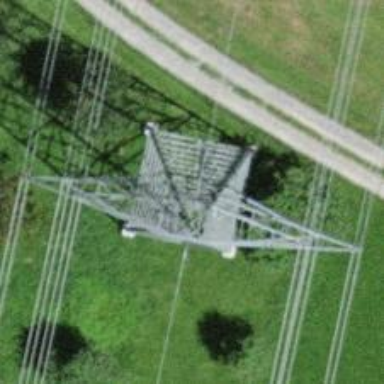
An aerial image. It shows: Power line is depicted.